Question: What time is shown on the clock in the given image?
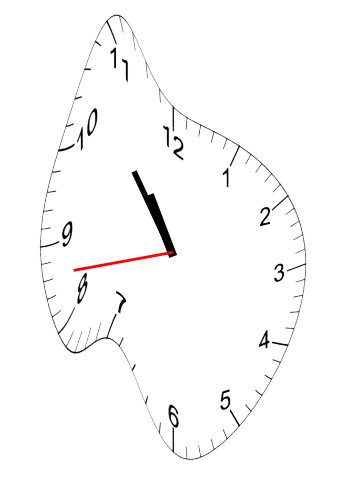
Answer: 10:53:43